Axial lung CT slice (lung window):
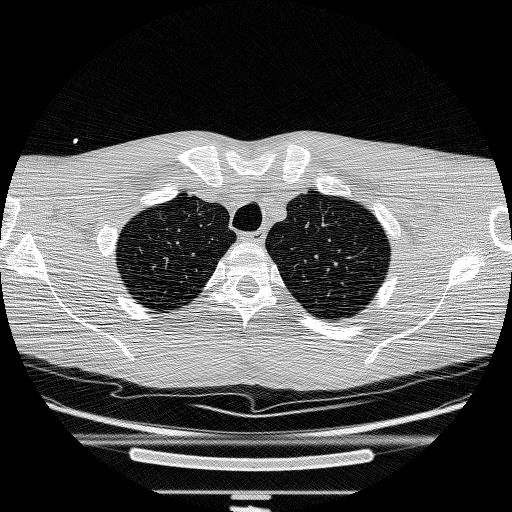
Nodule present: no